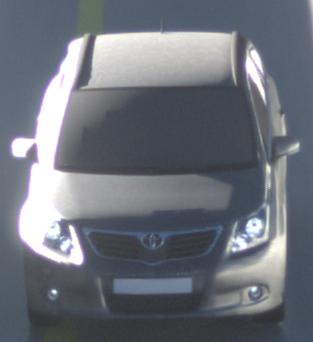
Make: Toyota
Model: Avensis 1.6
Detailed model: Avensis (T27) Notch Back
Model produced from: 2009/01
Model produced until: 2010/08
Doors: 4
Color: gray
Road condition: wet road
Daytime: morning or afternoon
Contrast: high contrast